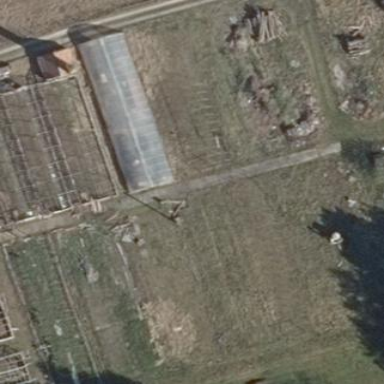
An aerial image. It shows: Greenhouse.